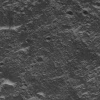
Atmospheric dust classification: not_dusty